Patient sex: F
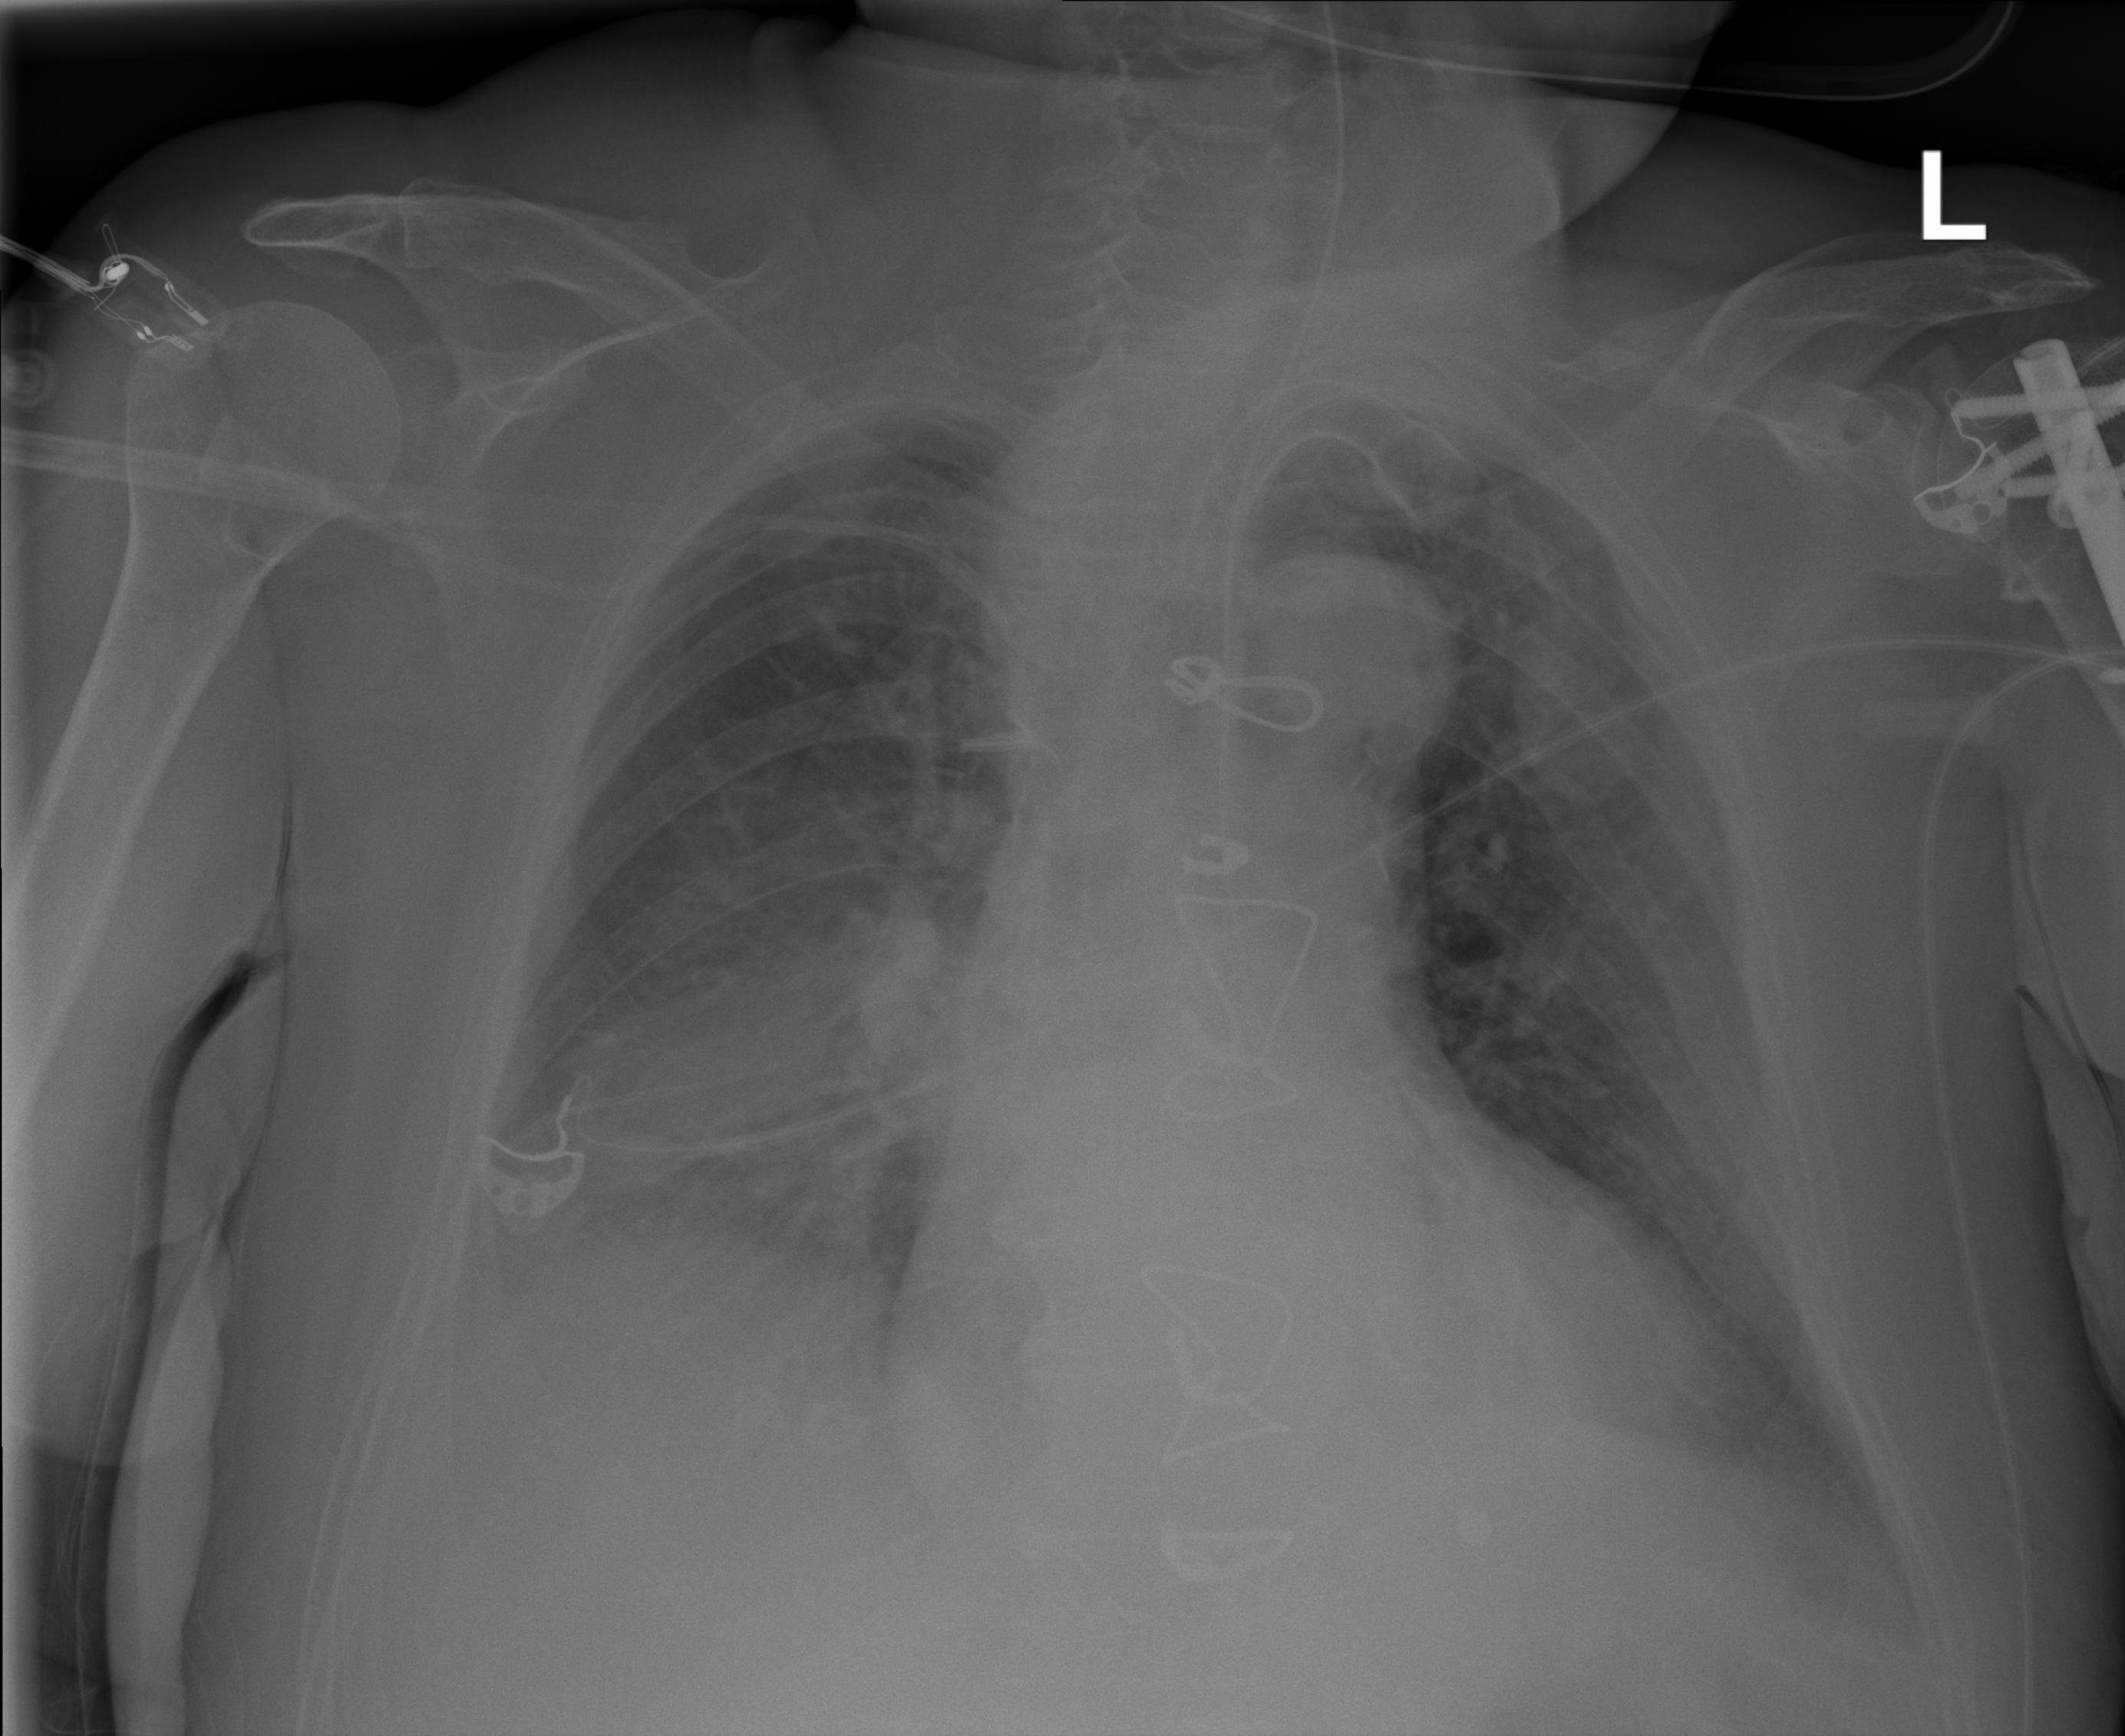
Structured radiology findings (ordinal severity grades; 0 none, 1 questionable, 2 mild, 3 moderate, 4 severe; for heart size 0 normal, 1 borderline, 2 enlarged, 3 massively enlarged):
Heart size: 2
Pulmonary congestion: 2
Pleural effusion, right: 2
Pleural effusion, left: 1
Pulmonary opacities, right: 2
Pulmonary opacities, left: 1
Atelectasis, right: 2
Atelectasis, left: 2